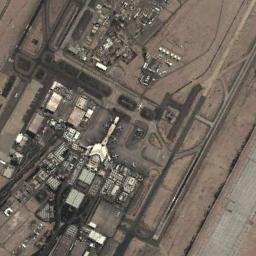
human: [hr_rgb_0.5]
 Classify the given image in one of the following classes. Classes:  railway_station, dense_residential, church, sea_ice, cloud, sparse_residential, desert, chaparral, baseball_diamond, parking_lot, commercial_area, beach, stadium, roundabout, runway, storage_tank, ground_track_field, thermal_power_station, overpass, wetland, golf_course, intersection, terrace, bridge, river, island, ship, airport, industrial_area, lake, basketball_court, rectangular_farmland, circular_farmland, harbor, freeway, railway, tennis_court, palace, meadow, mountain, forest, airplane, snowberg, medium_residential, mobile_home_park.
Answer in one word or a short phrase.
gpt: airport